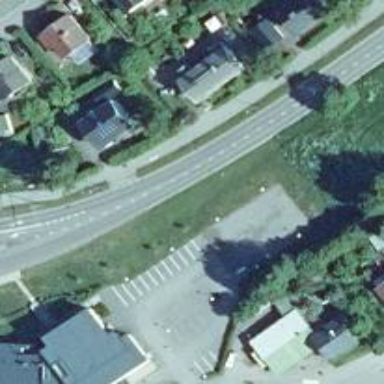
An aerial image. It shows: Asphalt road designated as living street.